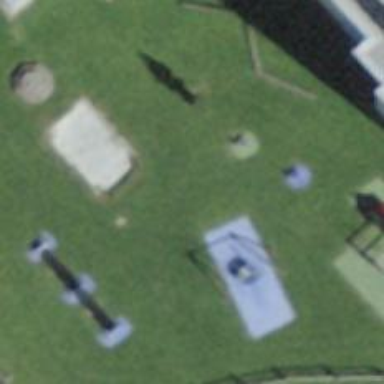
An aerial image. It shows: Playground area for leisure activities on the land.